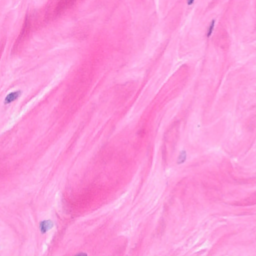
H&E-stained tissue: Breast